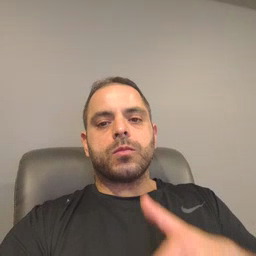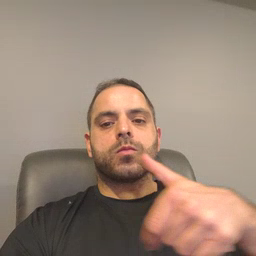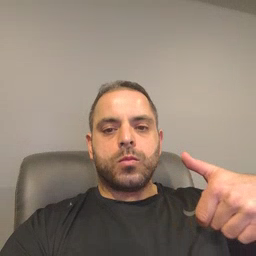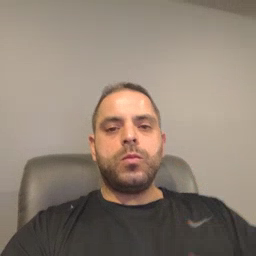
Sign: underwear